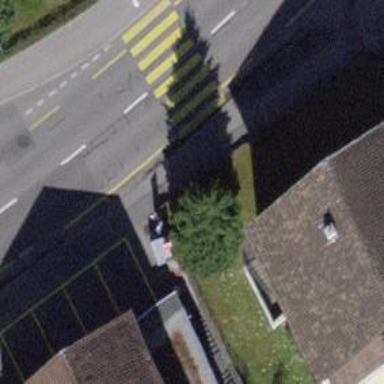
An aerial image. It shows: Kerb barrier.